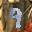
Label: 9